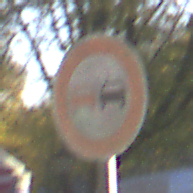
Verkehrszeichen: Ueberholverbot
Umgebung: Outdoor, Urban
Tageszeit: SunriseSunset
Wetter: PartlyCloudy
Licht: Natural
Jahreszeit: Autumn
Kontrast: HighContrast